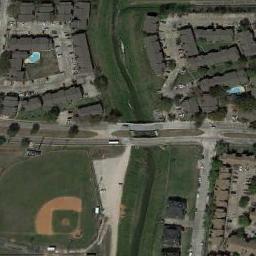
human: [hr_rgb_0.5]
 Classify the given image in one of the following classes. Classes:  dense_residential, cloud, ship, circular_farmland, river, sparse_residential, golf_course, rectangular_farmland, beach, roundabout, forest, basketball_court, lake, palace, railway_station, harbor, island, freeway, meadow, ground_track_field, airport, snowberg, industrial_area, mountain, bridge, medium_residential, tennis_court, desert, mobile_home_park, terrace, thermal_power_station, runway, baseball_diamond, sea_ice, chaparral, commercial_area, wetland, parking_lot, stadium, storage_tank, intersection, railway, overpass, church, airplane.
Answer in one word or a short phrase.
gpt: baseball_diamond